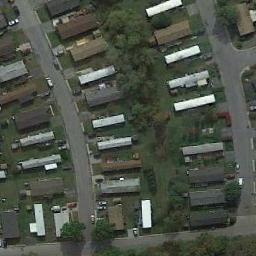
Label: mobile_home_park